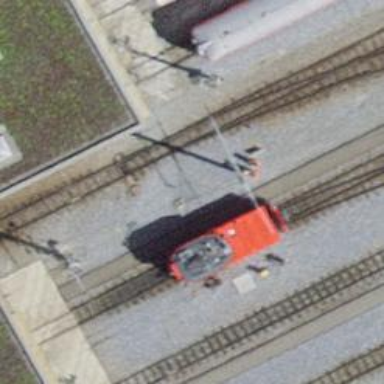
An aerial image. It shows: Railway switch.